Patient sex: M
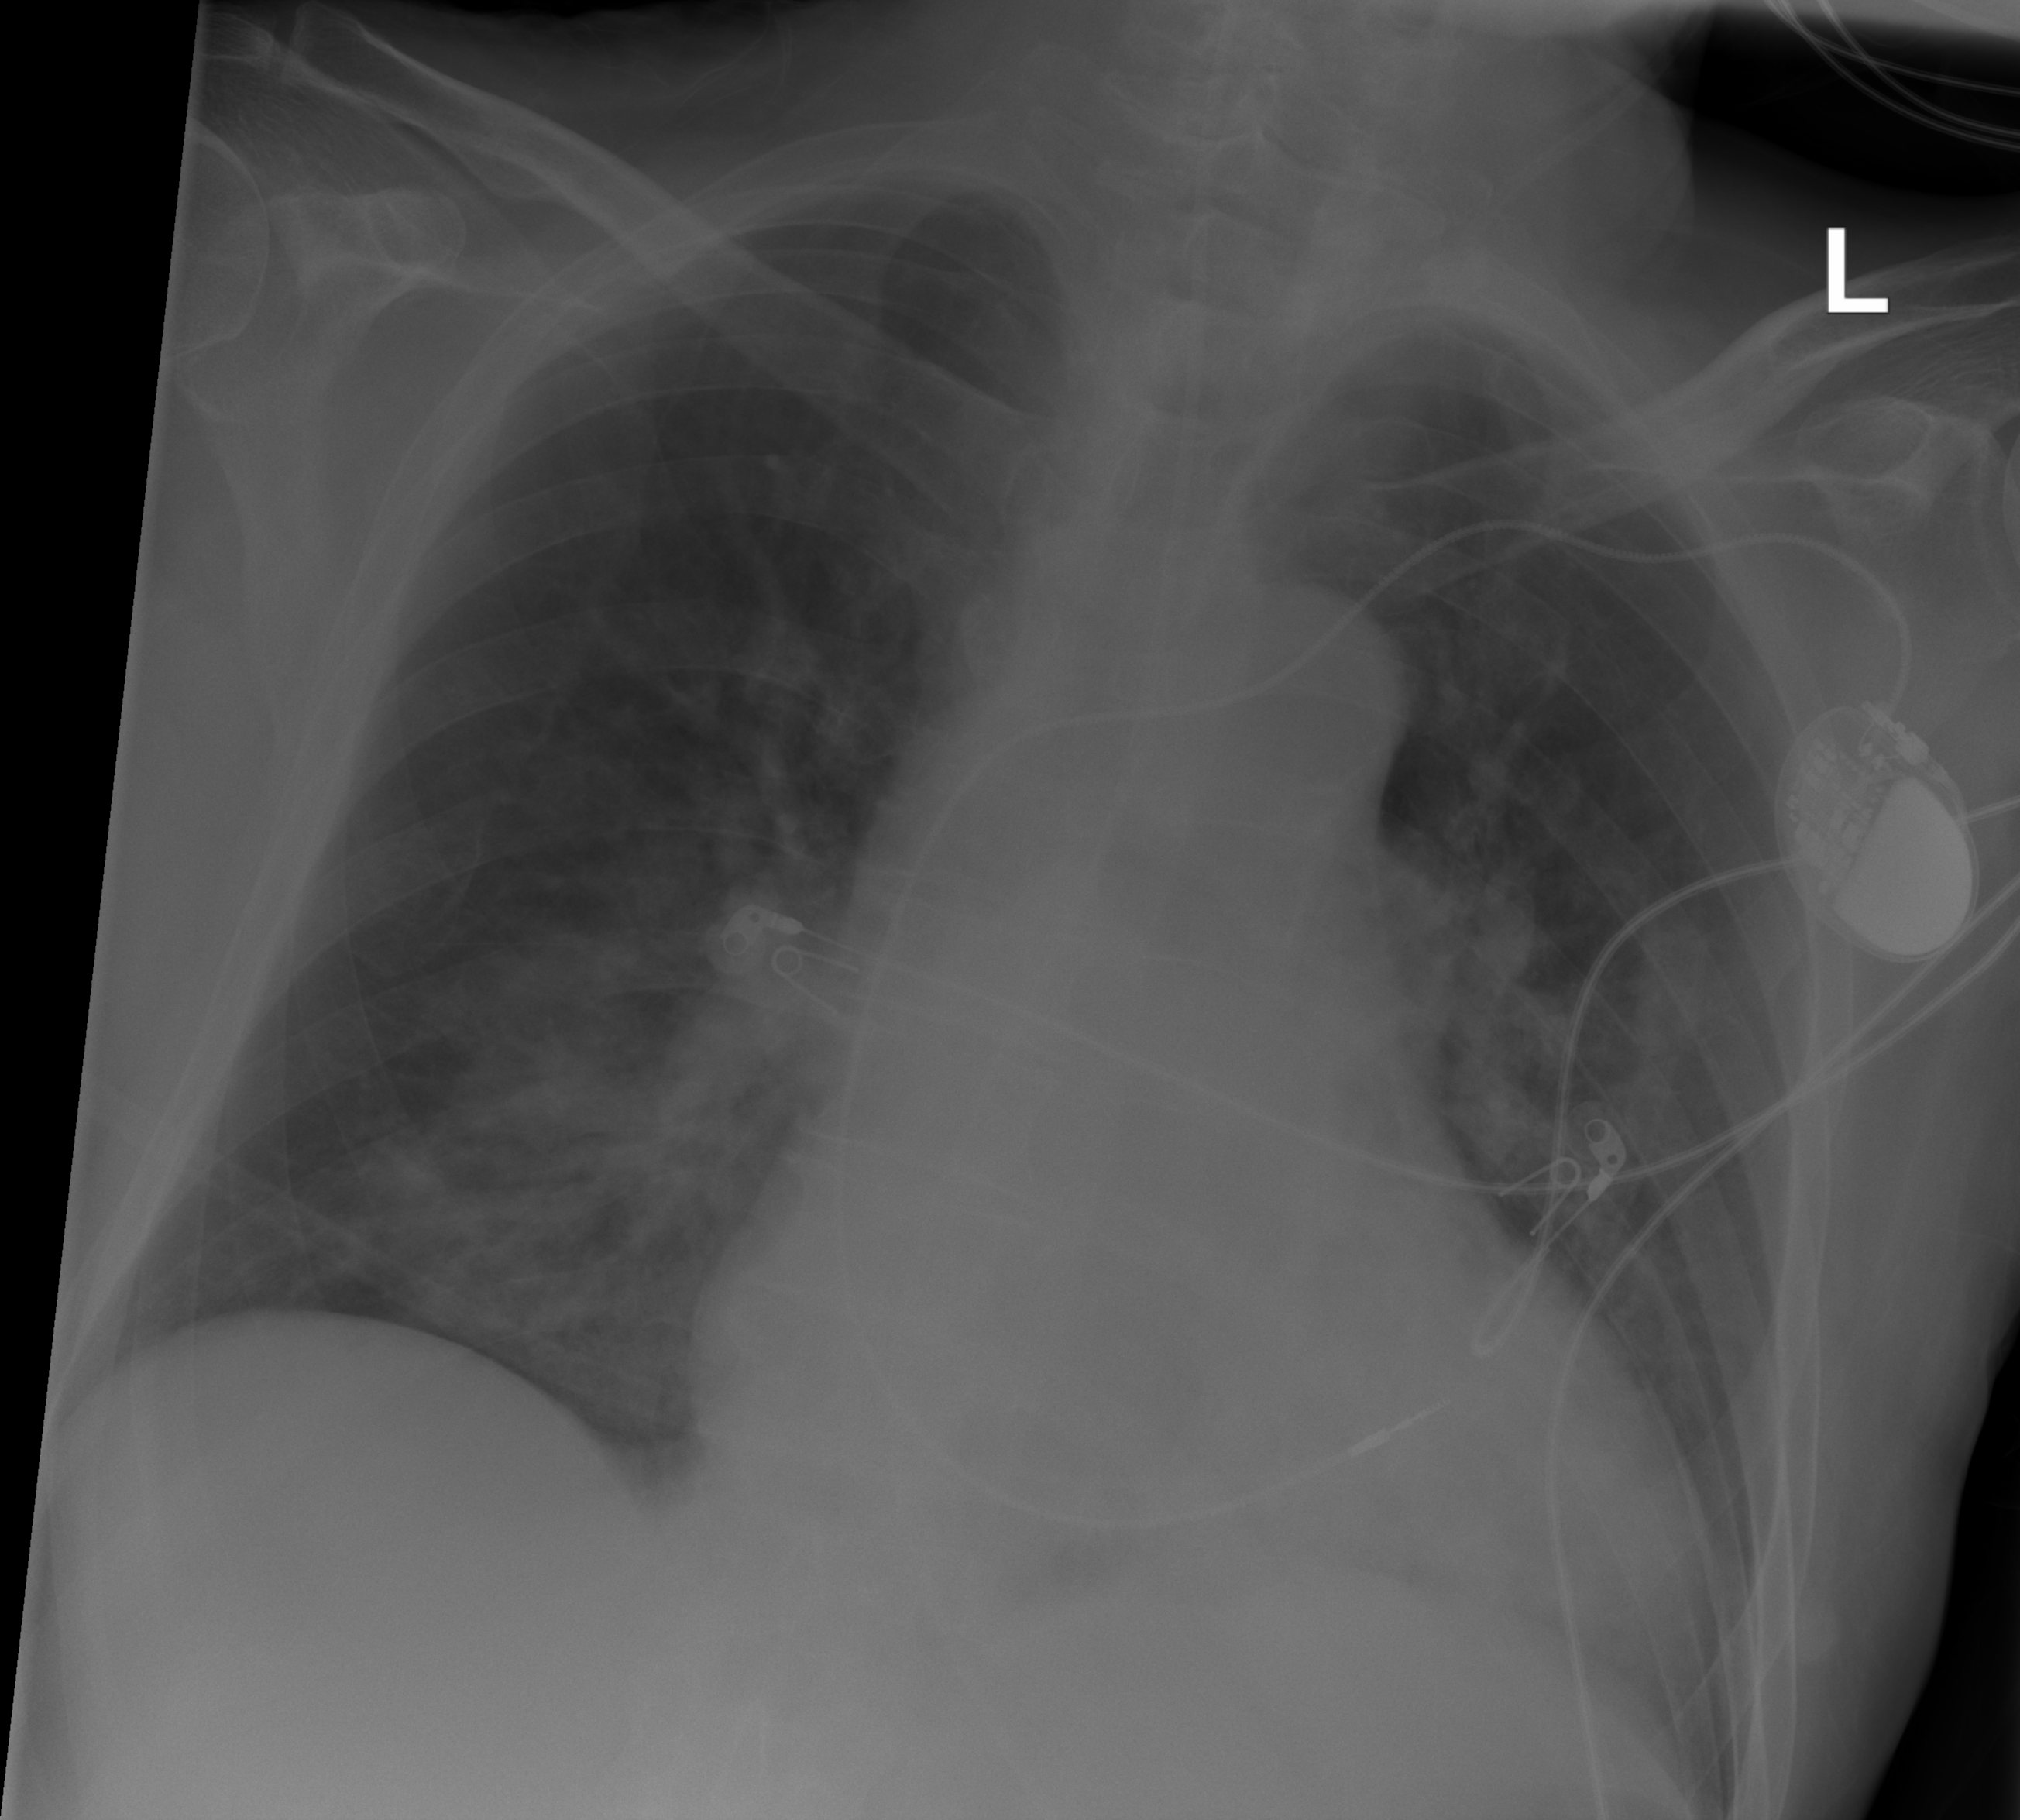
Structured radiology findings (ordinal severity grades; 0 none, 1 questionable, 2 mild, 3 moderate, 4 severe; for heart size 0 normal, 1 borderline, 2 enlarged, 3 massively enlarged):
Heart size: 1
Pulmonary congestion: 0
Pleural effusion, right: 0
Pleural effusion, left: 0
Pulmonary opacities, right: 3
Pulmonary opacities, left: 2
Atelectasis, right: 2
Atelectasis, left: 0